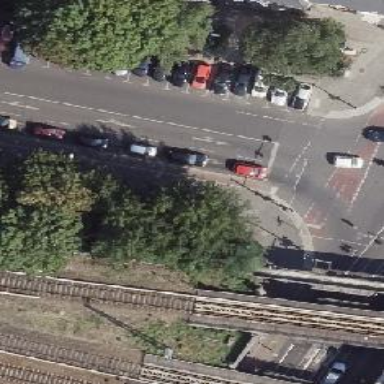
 there is cycle track. Lane markings are present on the road with perpendicular parking on the left lane."